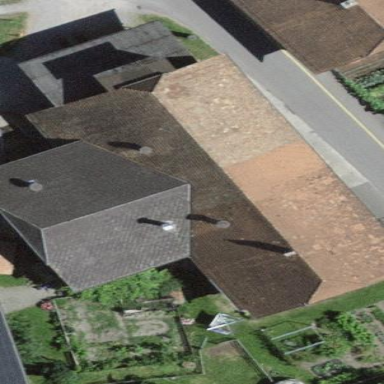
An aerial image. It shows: Farm building.